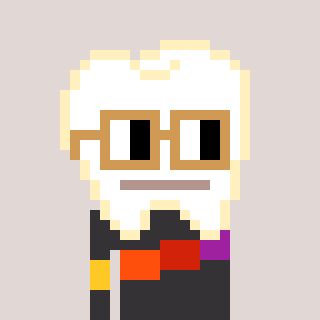
a pixel art character with square brown glasses, a tooth-shaped head and a grayscale-colored body on a warm background